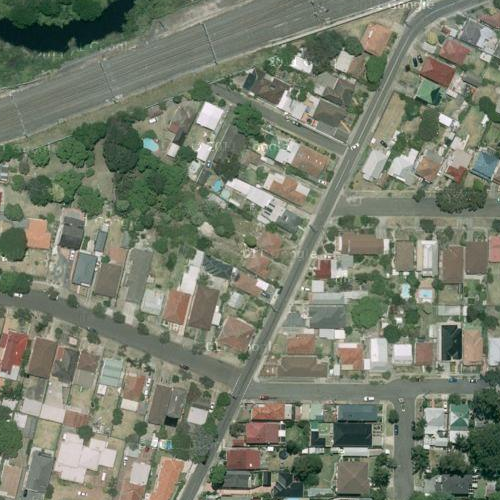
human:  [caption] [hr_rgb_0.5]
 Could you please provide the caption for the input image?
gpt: A residential area with houses arranged neatly and some roads go across this area .

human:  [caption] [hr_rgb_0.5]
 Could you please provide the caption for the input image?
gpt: A residential area with houses arranged neatly while many plants on the roadside .

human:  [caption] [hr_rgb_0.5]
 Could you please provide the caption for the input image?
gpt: Lots of houses with red and orange roofs arranged neatly .

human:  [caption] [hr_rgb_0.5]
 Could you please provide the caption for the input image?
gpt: A town with many houses arranged neatly and divided by some roads .

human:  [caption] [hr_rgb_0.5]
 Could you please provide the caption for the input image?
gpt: A residential area with houses densely arranged and devided by some roads .